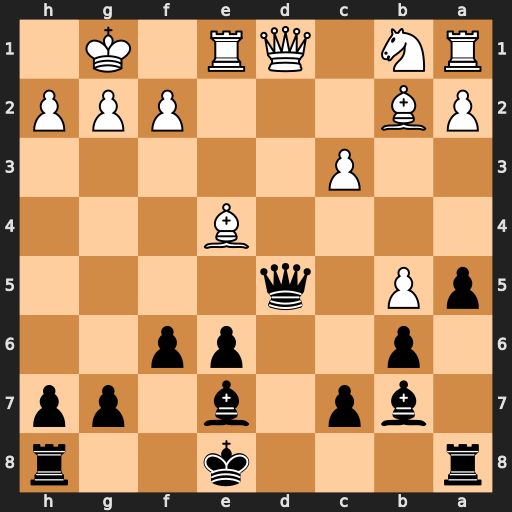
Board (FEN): r3k2r/1bp1b1pp/1p2pp2/pP1q4/4B3/2P5/PB3PPP/RN1QR1K1
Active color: b
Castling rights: kq
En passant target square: -
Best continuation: Qxd1 Rxd1 Bxe4